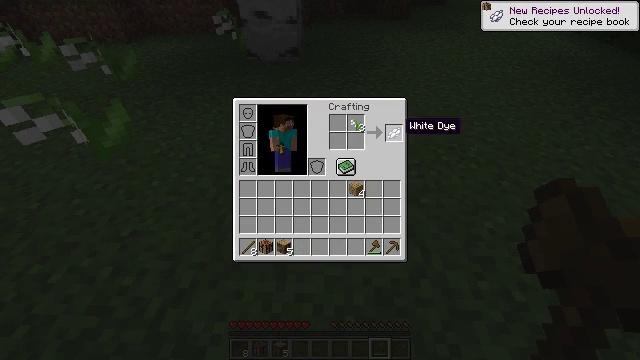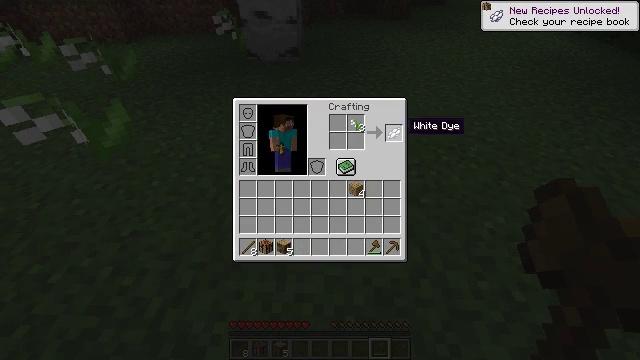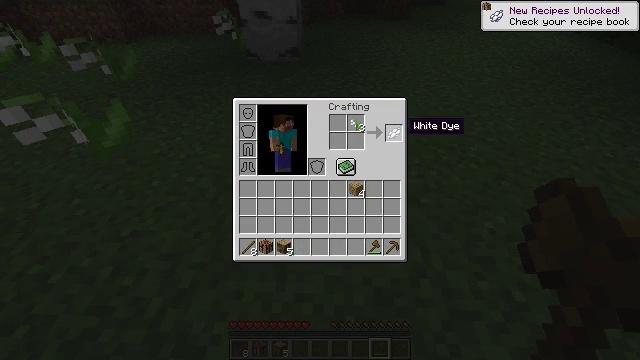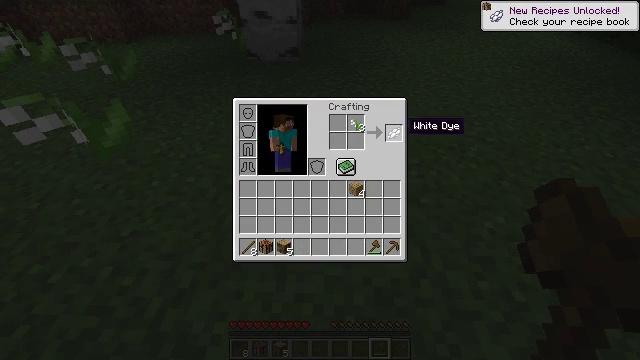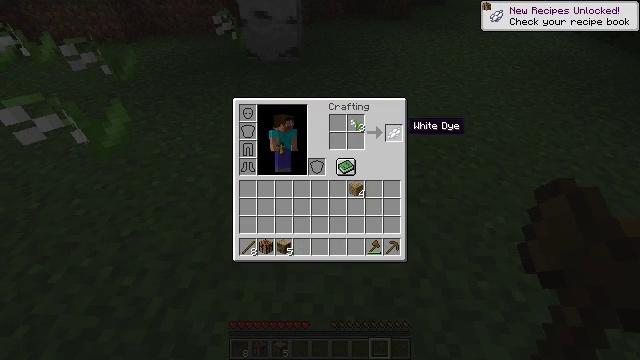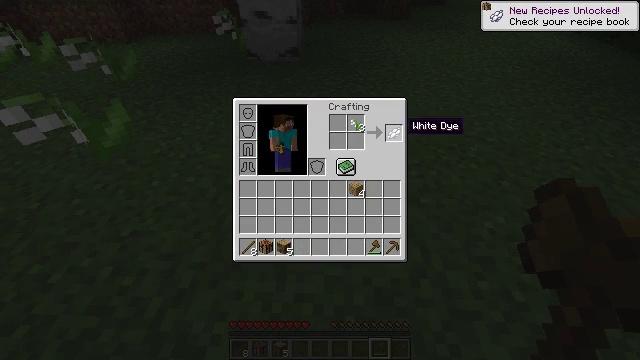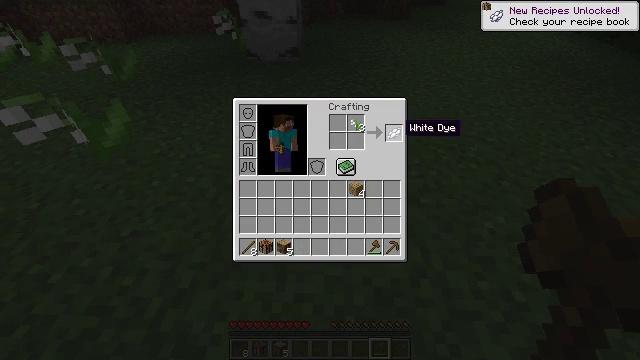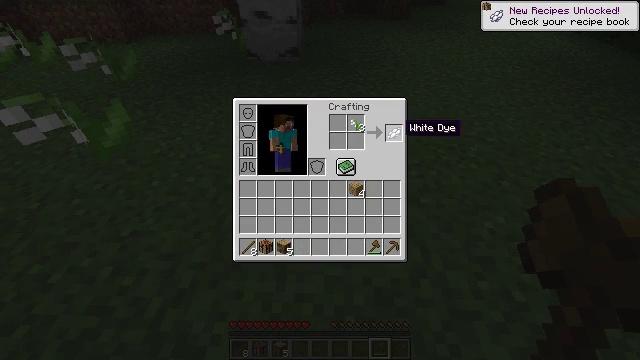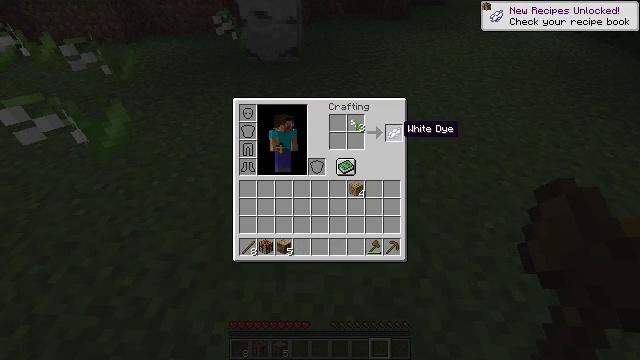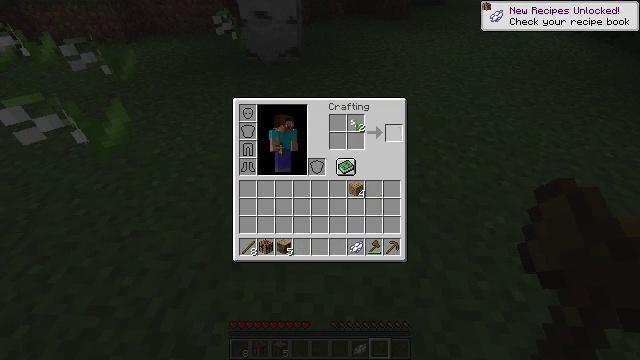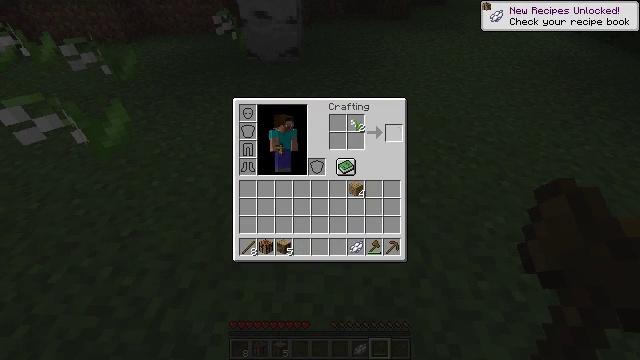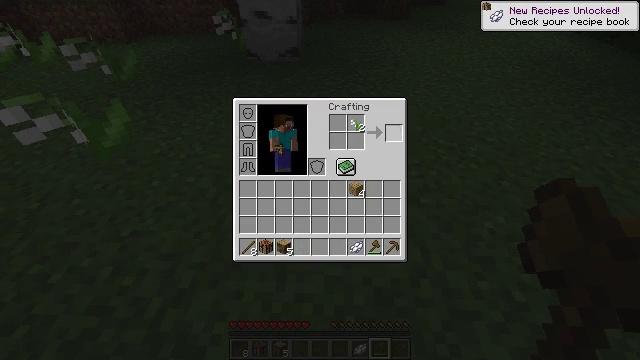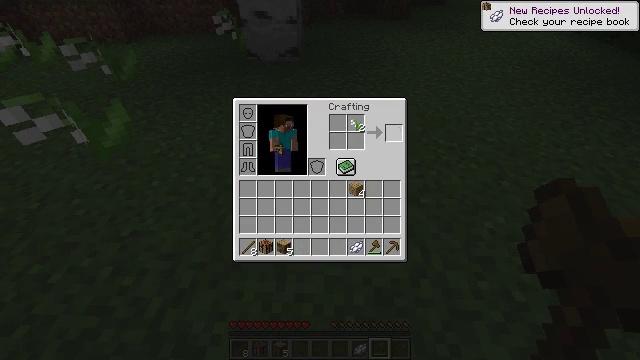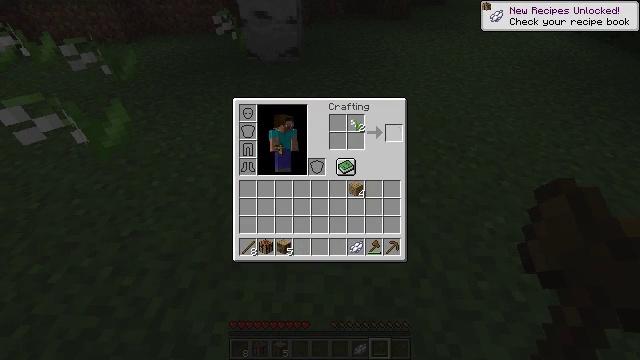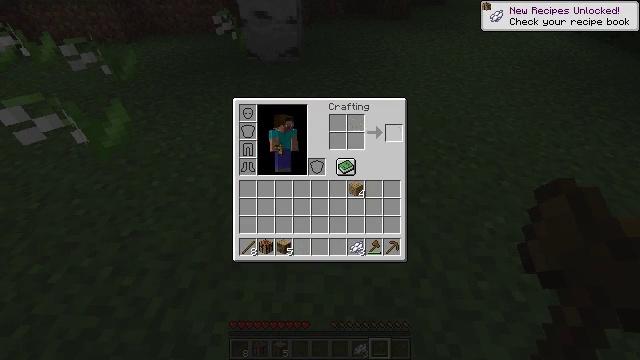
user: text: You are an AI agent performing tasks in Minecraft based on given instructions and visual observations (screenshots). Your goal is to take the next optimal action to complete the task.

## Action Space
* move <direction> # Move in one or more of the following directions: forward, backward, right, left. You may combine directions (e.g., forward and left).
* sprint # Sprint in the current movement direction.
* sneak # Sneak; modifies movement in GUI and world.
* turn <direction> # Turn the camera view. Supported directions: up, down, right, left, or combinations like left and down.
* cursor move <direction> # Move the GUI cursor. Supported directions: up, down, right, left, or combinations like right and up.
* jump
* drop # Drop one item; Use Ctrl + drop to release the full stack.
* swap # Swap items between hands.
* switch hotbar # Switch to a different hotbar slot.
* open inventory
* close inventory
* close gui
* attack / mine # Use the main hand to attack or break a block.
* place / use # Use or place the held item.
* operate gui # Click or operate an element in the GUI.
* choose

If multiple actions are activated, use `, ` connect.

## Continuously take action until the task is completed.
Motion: motion action
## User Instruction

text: Check crafting table to make white dye.
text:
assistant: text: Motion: sneak
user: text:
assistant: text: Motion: sneak
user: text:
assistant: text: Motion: sneak
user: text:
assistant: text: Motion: sneak
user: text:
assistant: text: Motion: sneak
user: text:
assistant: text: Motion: sneak
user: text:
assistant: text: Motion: sneak
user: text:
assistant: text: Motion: sneak
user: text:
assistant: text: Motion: sneak, operate gui
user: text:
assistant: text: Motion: sneak, operate gui
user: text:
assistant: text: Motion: sneak, operate gui
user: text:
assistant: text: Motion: sneak
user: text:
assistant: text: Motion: sneak
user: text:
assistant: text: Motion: sneak
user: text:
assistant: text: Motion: close inventory